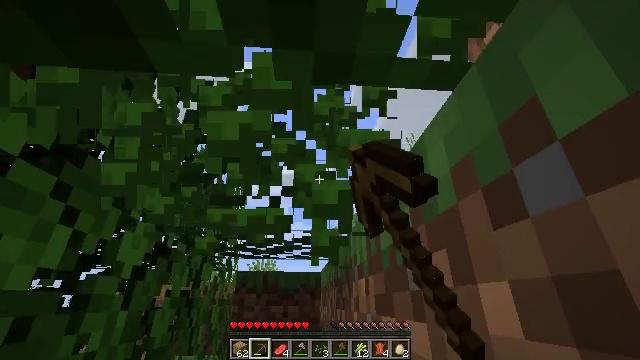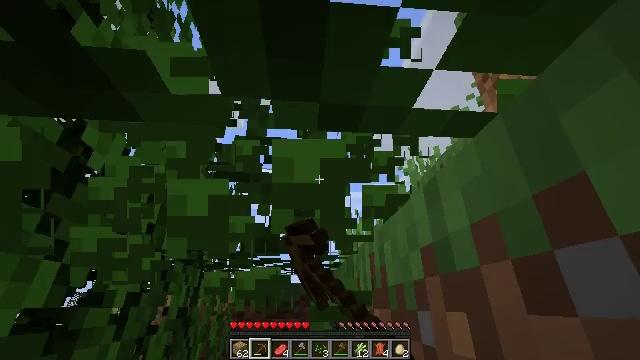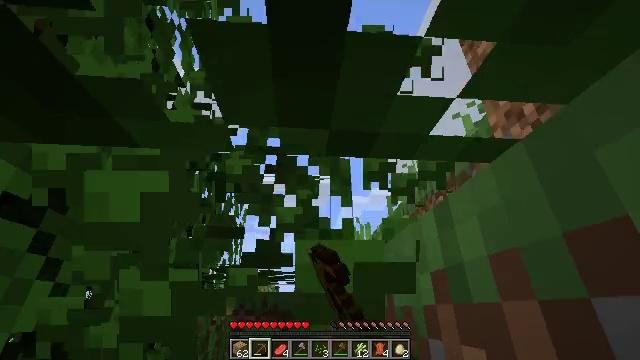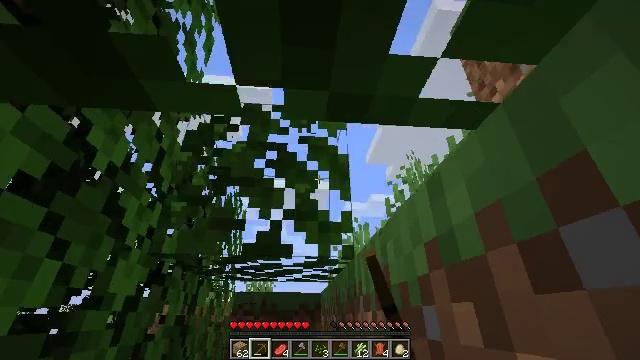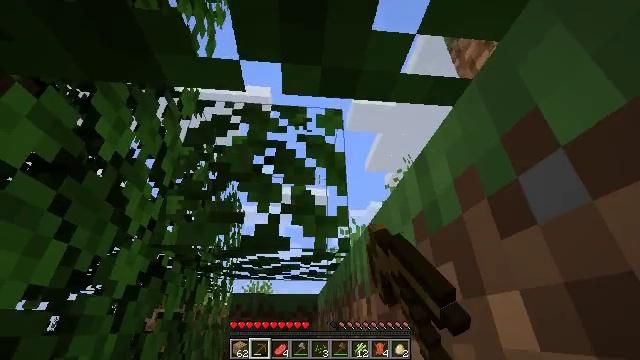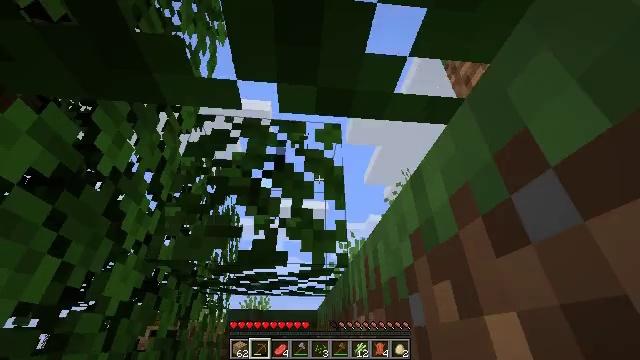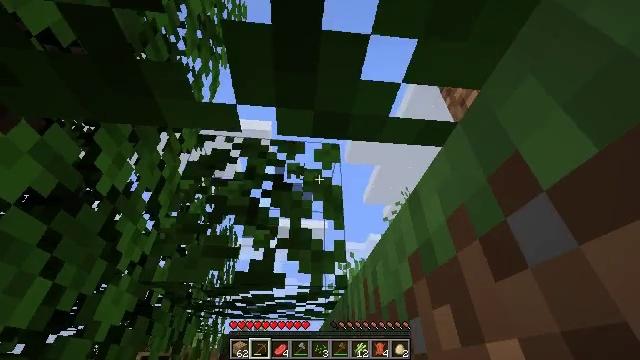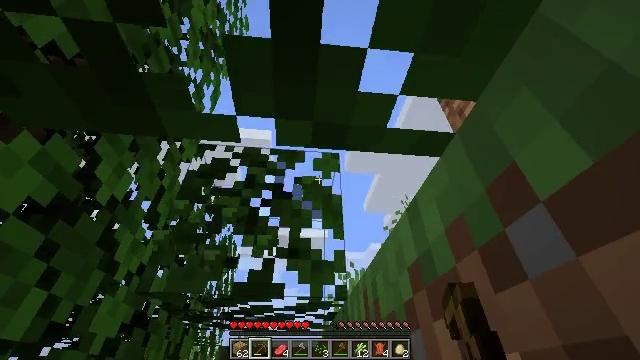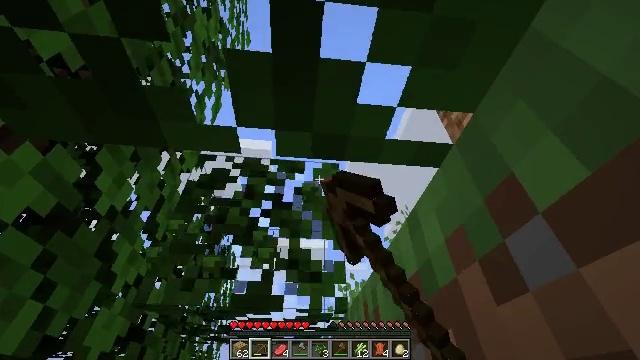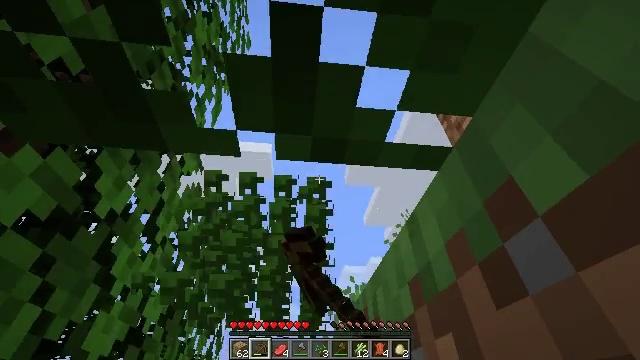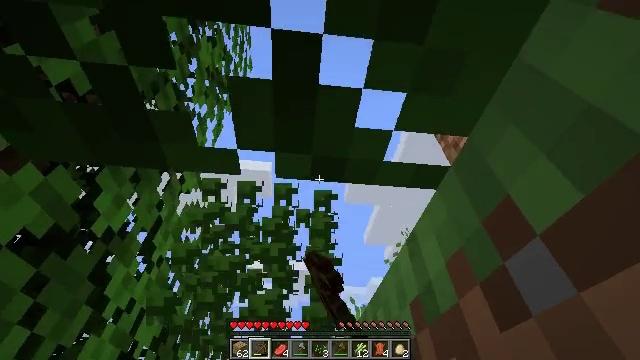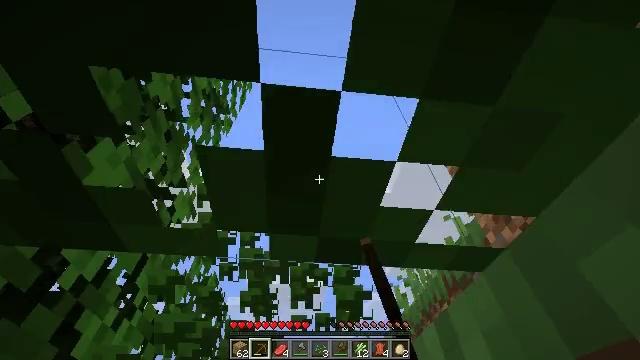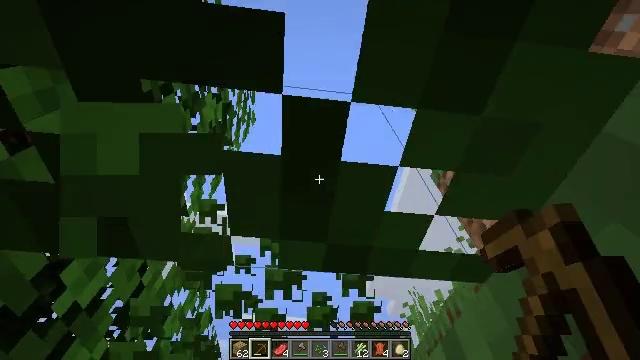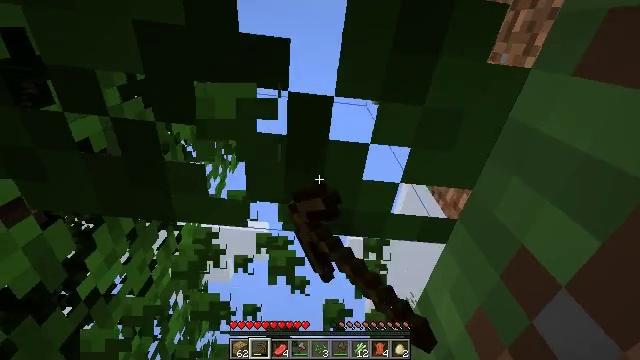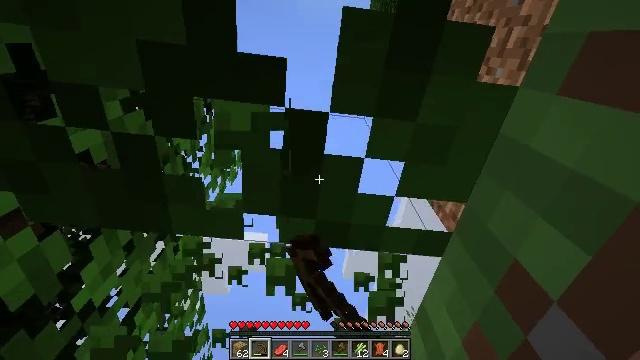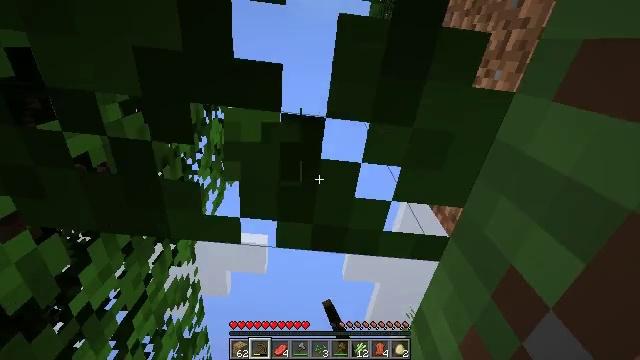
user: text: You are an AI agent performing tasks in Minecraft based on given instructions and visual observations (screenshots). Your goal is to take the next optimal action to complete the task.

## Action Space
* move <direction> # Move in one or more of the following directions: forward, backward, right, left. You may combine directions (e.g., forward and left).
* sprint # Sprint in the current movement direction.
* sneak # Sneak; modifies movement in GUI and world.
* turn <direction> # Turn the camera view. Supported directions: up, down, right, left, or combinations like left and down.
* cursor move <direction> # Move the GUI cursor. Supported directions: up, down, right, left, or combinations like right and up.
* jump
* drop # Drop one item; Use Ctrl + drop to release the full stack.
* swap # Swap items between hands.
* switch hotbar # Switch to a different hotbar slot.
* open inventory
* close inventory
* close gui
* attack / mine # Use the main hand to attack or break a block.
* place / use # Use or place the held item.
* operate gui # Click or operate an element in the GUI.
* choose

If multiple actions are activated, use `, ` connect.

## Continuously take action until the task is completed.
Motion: motion action
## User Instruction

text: Gather oak leaves by attacking.
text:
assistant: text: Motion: move forward, sprint, attack / mine, jump
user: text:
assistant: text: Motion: move forward, sprint, attack / mine, jump
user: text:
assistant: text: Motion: move forward, sprint, turn up, attack / mine, jump
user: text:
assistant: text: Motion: move forward, sprint, turn up, attack / mine, jump
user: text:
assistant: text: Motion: move forward, sprint, turn up, attack / mine, jump
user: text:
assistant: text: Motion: move forward, sprint, turn up, attack / mine, jump
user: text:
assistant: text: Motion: move forward, sprint, turn up, attack / mine, jump
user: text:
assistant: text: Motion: move forward, sprint, turn up, attack / mine, jump
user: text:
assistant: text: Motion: move forward, sprint, attack / mine, jump
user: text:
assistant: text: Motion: move forward, sprint, turn up, attack / mine, jump
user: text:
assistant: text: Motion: move forward, sprint, turn up, attack / mine, jump
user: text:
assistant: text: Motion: move forward, sprint, turn up, attack / mine, jump
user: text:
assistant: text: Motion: move forward, sprint, turn up, attack / mine, jump
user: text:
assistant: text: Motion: move forward, sprint, turn up, attack / mine, jump
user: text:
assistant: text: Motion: move forward, sprint, attack / mine, jump
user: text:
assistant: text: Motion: move forward, sprint, attack / mine, jump
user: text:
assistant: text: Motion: move forward, sprint, attack / mine, jump
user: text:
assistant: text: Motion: move forward, sprint, attack / mine, jump
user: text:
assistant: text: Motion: move forward, sprint, attack / mine, jump
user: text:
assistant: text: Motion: move forward, sprint, attack / mine, jump
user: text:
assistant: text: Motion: move forward, sprint, attack / mine, jump
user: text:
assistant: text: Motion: move forward, sprint, attack / mine, jump
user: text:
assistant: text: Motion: move forward, sprint, attack / mine, jump
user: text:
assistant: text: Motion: move forward, sprint, attack / mine, jump
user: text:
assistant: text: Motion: move forward, sprint, attack / mine, jump
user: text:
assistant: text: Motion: move forward, sprint, attack / mine, jump
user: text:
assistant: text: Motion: move forward, sprint, attack / mine, jump
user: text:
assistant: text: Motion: move forward, sprint, attack / mine, jump
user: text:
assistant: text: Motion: move forward, sprint, attack / mine, jump
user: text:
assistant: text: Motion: sprint, attack / mine, jump